Question: I have used checkbox in gridview.
I am trying to delete checked record from gridview on button click.But it is not deleting record.
I am trying but not getting what I am doing wrong.
Here is my code--
'''
<asp:GridView ID="GridView1" runat="server" AutoGenerateColumns="False" DataKeyNames="Name"
DataSourceID="SqlDataSource1"
style="padding: 0px; margin: 0px; border: thin solid #FF9933; width: 500px;"
CellPadding="0" EmptyDataText="No records found" ForeColor="#333333"
GridLines="None">
<AlternatingRowStyle BackColor="White" ForeColor="#284775" />
<HeaderStyle BackColor="Moccasin" Width="500px" Font-Bold="True"
ForeColor="Black" />
<RowStyle BackColor="#F7F6F3" ForeColor="#333333" />
<SelectedRowStyle BackColor="#E2DED6" Font-Bold="True" ForeColor="#333333" />
<SortedAscendingCellStyle BackColor="#E9E7E2" />
<SortedAscendingHeaderStyle BackColor="#506C8C" />
<SortedDescendingCellStyle BackColor="#FFFDF8" />
<SortedDescendingHeaderStyle BackColor="#6F8DAE" />
<Columns>
<asp:TemplateField>
<HeaderTemplate>
<asp:CheckBox ID="cbRows" runat="server" />
</HeaderTemplate>
<ItemTemplate>
<asp:CheckBox ID="chkdelete" runat="server" />
</ItemTemplate>
</asp:TemplateField>
<asp:BoundField DataField="Name" HeaderText="Name" SortExpression="Name" />
</Columns>
</asp:GridView>
</div>
<asp:SqlDataSource ID="SqlDataSource1" runat="server"
ConnectionString="<%$ ConnectionStrings:HRMSConnectionString %>"
SelectCommand="SELECT [Name] FROM [Languages]">
</asp:SqlDataSource>
'''
'''
protected void Page_Load(object sender, EventArgs e)
{
tblAdd.Visible = false;
Label1.Visible = false;
GridView1.DataBind();
if (!Page.IsPostBack)
{
fillLanguageGrid();
}
}
public void fillLanguageGrid()
{
GridView1.DataSourceID = "SqlDataSource1";
GridView1.DataBind();
GridView1.Visible = true;
}
protected void btnDelete_Click(object sender, EventArgs e)
{
foreach (GridViewRow gvrow in GridView1.Rows)
{
CheckBox chkdelete = (CheckBox)gvrow.FindControl("chkdelete");
if (chkdelete.Checked)
{
string name= Convert.ToString(GridView1.DataKeys[gvrow.RowIndex].Values["Name"].ToString());
deleteRecordByName(name);
}
}
fillLanguageGrid();
}
public void deleteRecordByName(string Name)
{
string strcon = ConfigurationManager.ConnectionStrings["Dbconnection"].ConnectionString;
SqlConnection sqlConnection = new SqlConnection(strcon);
SqlDataAdapter da = new SqlDataAdapter("hrm_DeleteLanguages2", sqlConnection);
da.SelectCommand.CommandType = CommandType.StoredProcedure;
da.SelectCommand.Parameters.Add(new SqlParameter("@Name",SqlDbType.VarChar));
da.SelectCommand.Parameters["@Name"].Value= Name;
sqlConnection.Open();
da.SelectCommand.ExecuteNonQuery();
sqlConnection.Dispose();
}
'''
Stored procedure code-
'''
CREATE PROCEDURE hrm_DeleteLanguages2
@name varchar(120)
AS
BEGIN
DELETE
FROM [HRMS].[dbo].[Languages]
WHERE
Name = @name
END
'''
Here is snapshot of grid-

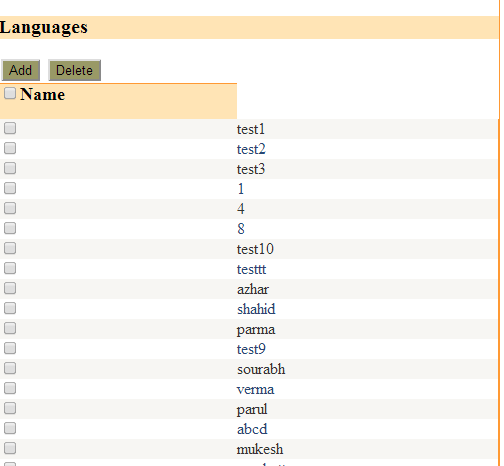
Answer: Do not bind Grid View on page load event.
When you select Checkbox and click on a button. First executes page load event. On page load selection of all of your Checkbox are removed and then performs your click event code.
Remove Grid view binding from page load. Keep this code on click event.